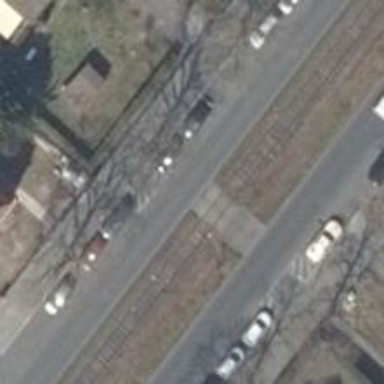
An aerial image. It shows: Historic railway spur service line.